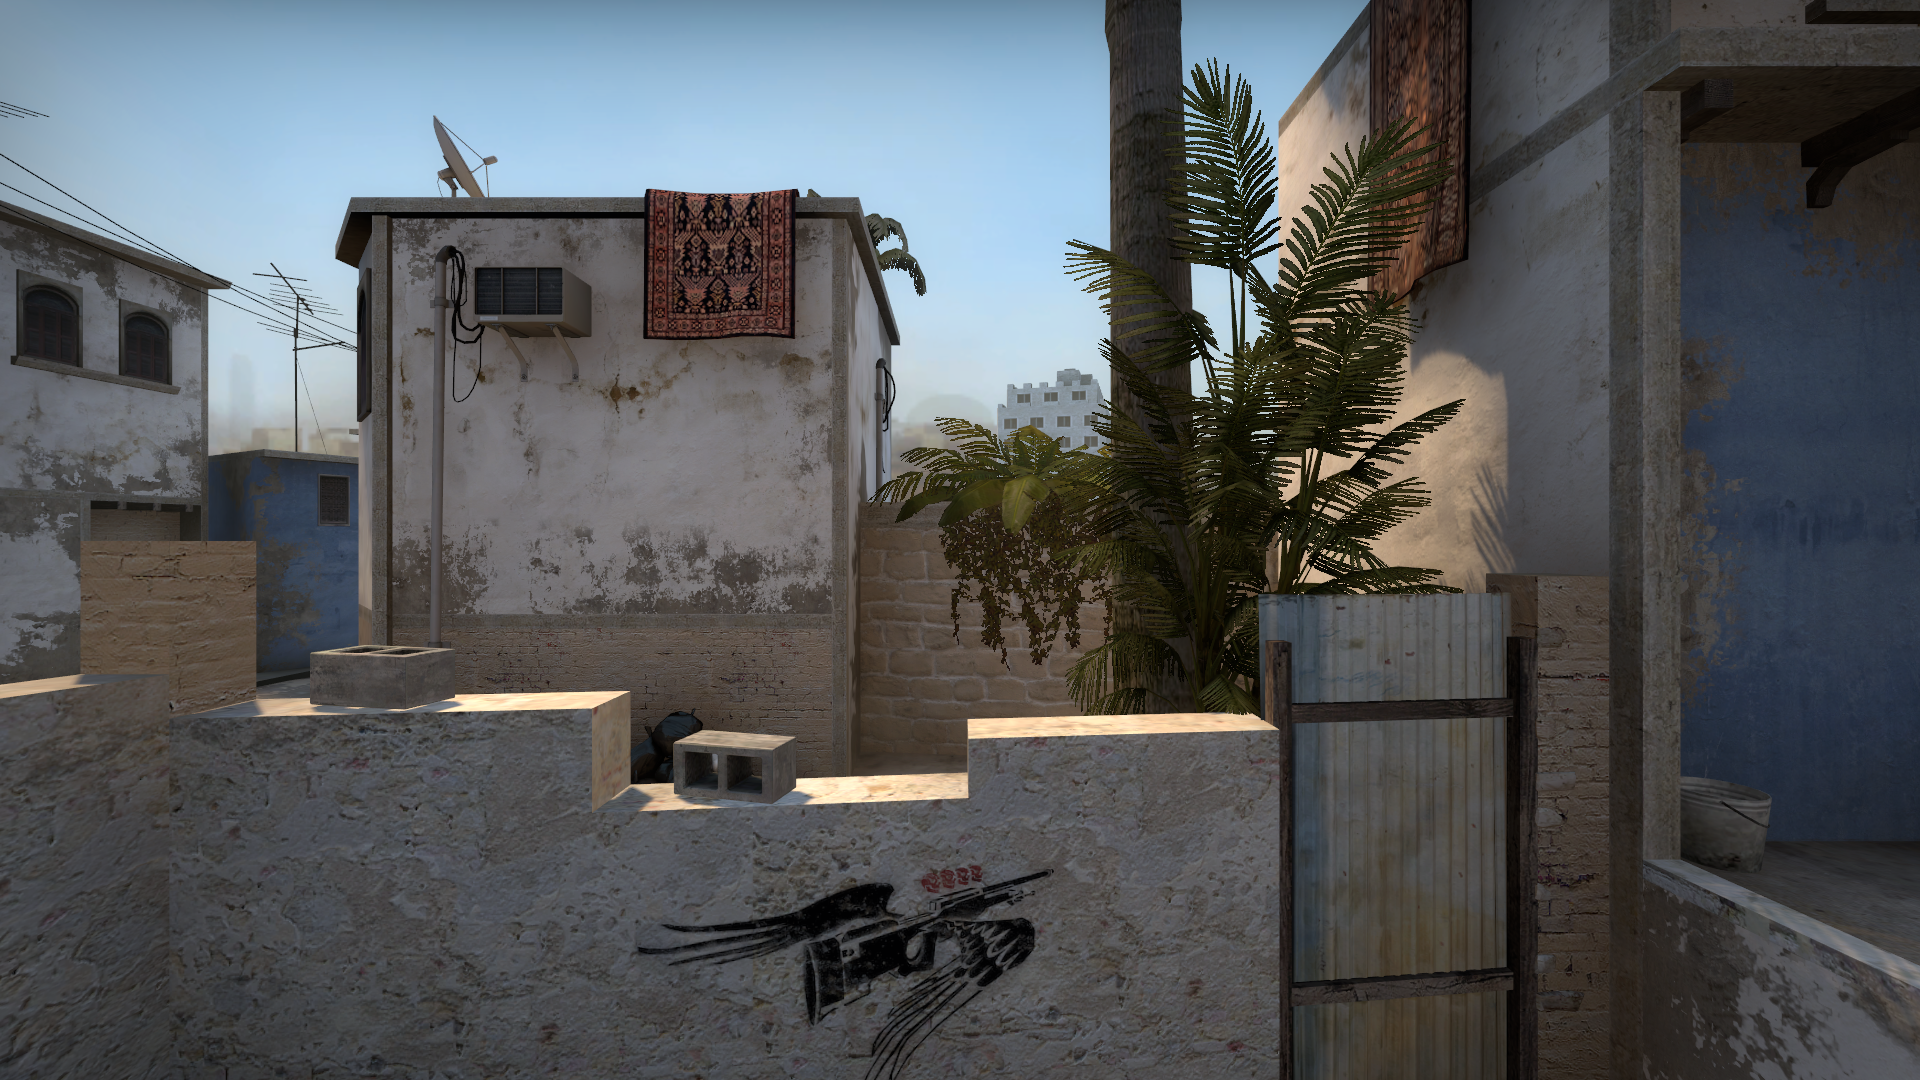
Map: de_mirage